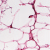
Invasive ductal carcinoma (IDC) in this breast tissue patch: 0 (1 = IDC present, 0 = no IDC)